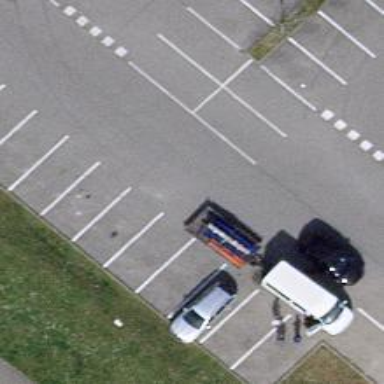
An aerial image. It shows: Asphalt parking aisle off service road.